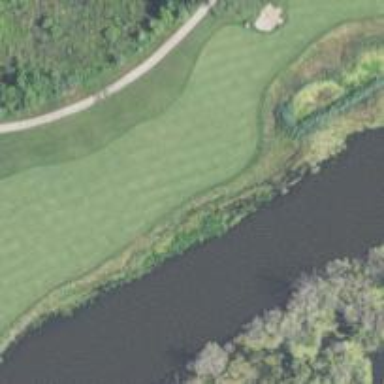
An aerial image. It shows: View of golf hole.